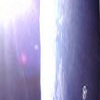
Label: sunburn